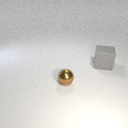
large gray rubber cube to the right of small brown metal sphere